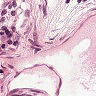
Metastatic tissue present: no